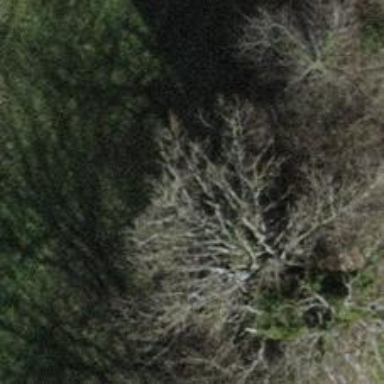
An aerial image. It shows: Row of trees in natural setting.